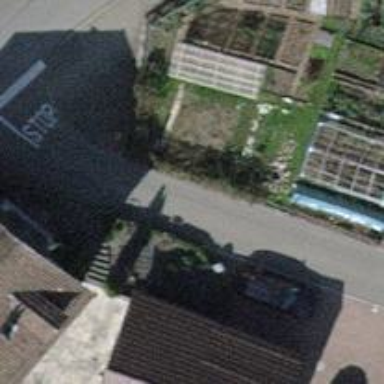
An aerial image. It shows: Living street.